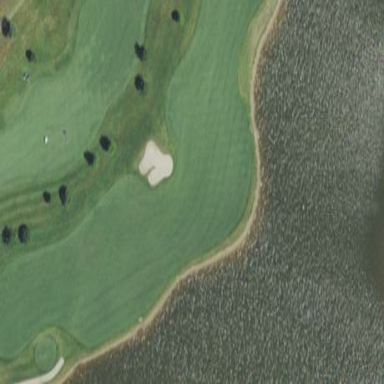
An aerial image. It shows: Water hazard on golf course.